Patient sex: M
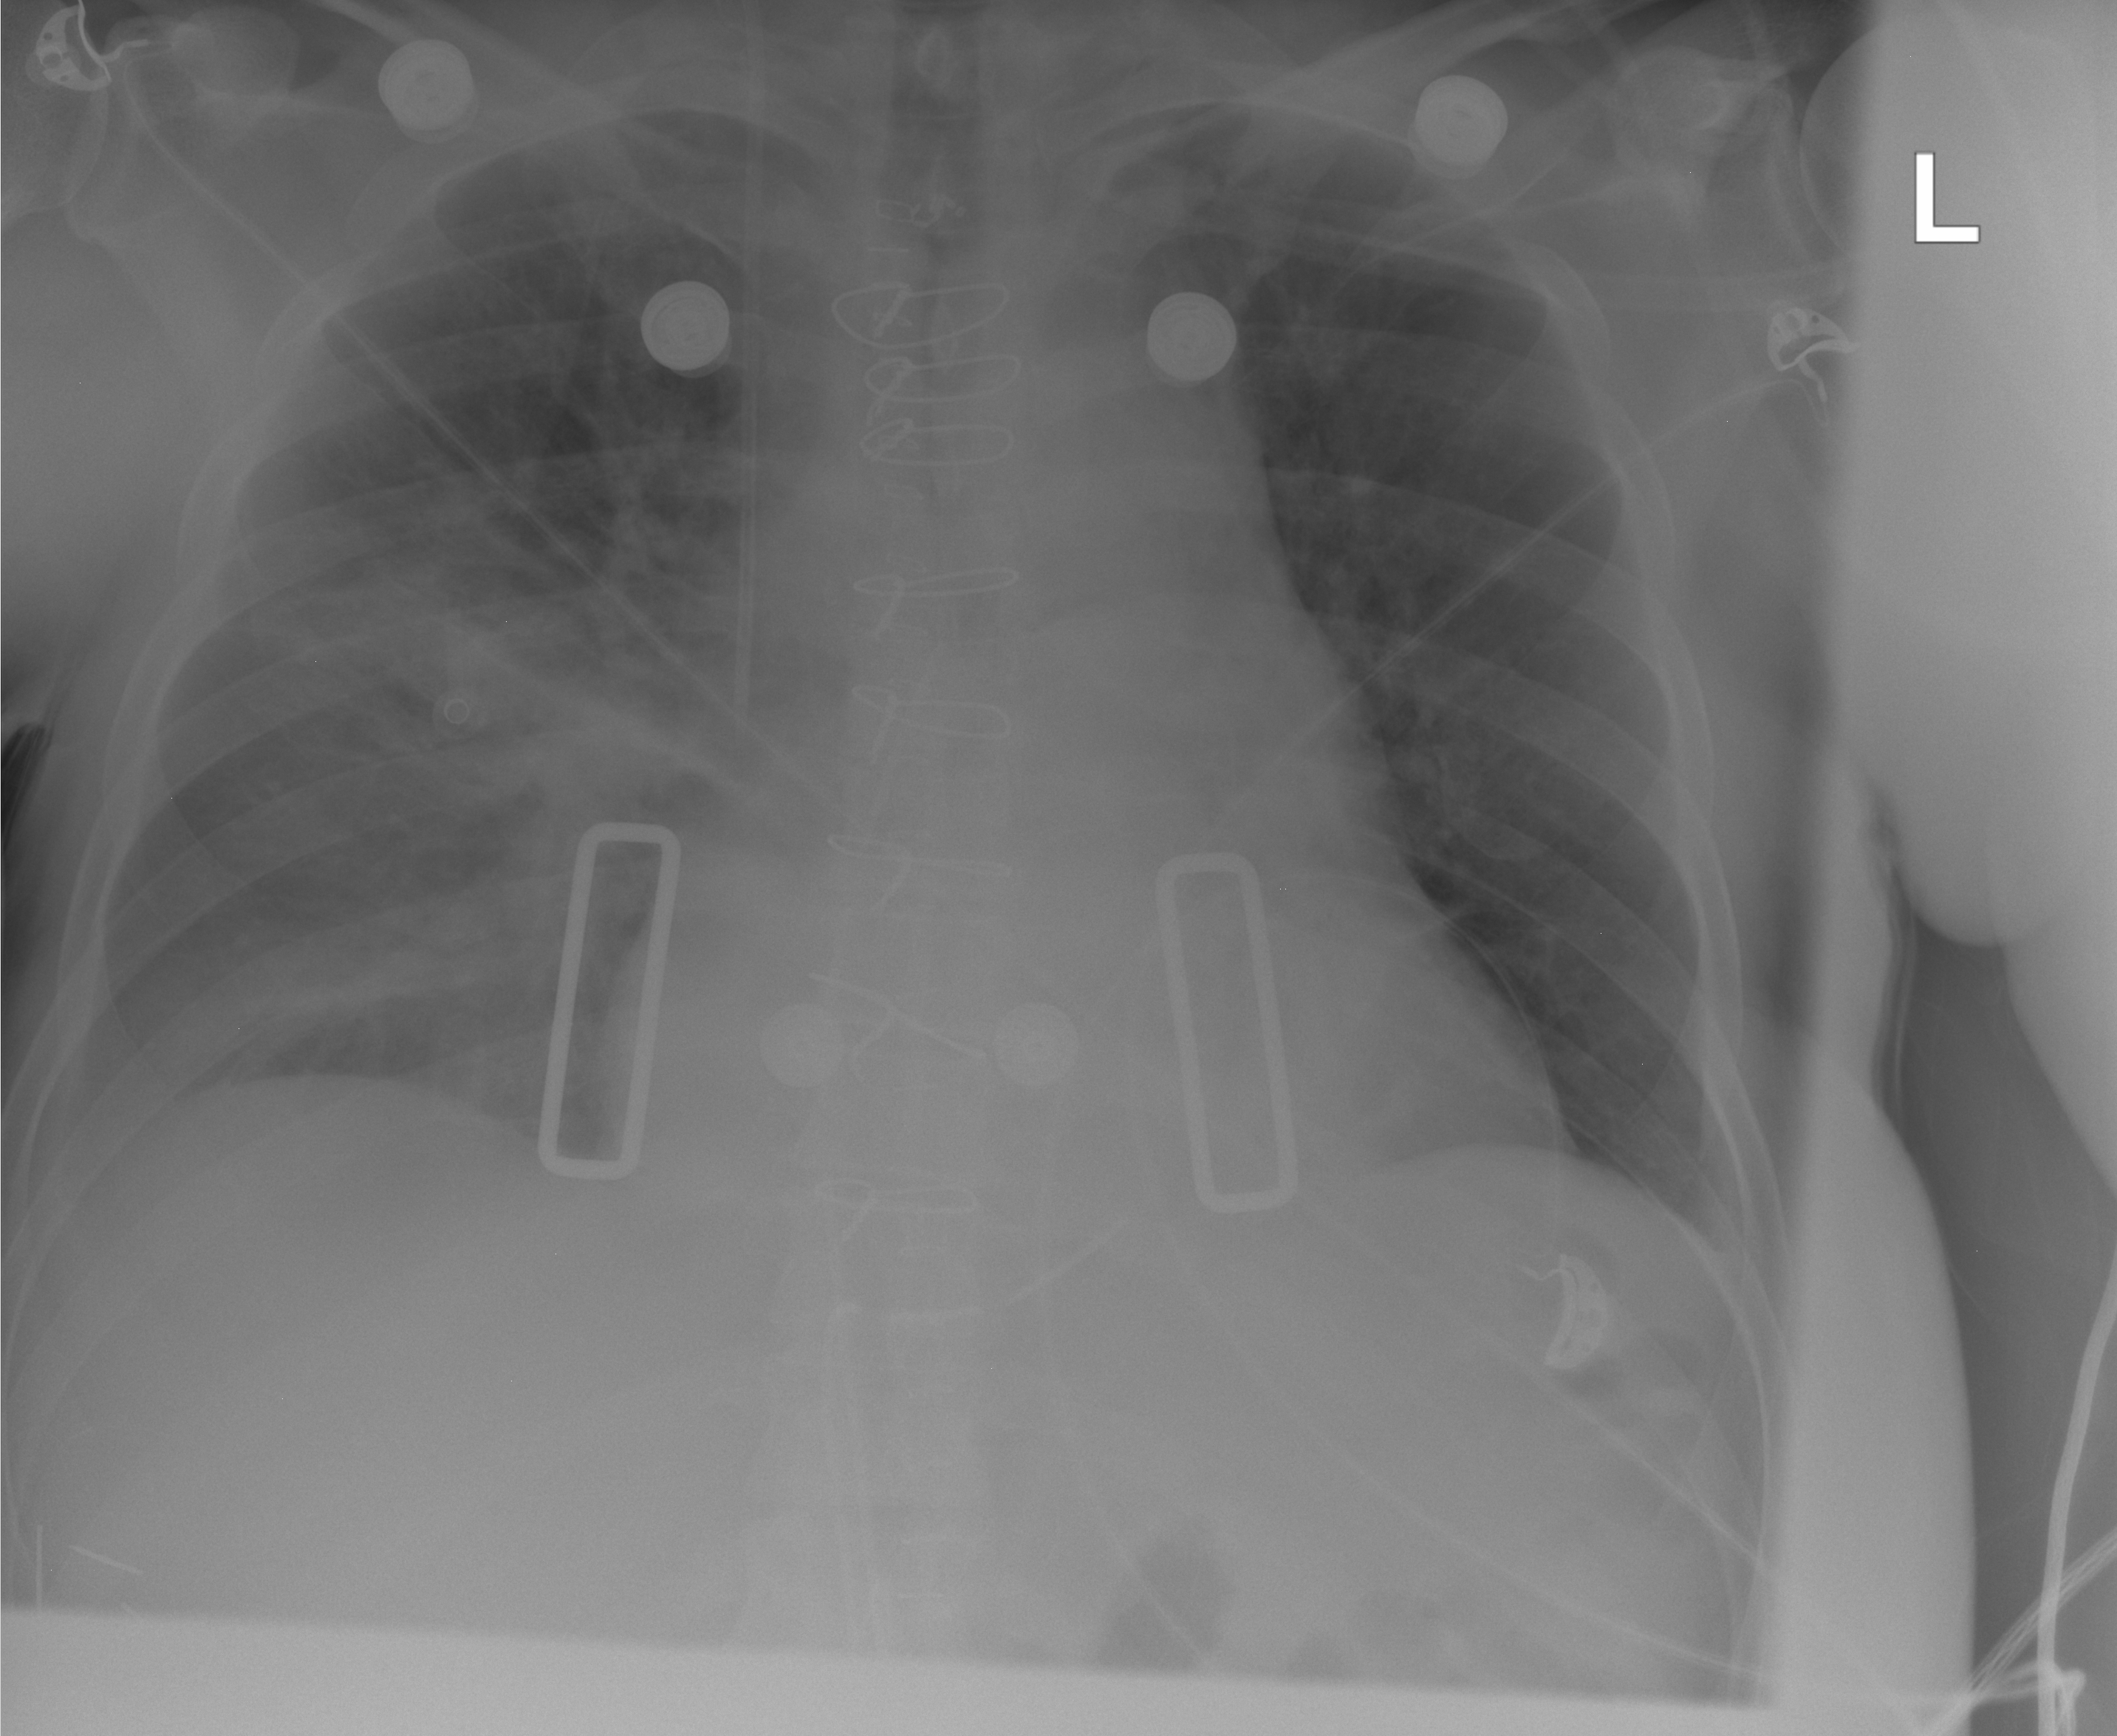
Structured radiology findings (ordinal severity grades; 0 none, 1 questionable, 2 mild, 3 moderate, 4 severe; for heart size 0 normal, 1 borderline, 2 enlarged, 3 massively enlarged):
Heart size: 1
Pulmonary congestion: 0
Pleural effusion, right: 2
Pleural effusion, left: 0
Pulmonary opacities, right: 1
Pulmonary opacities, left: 0
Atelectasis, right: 0
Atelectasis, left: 0